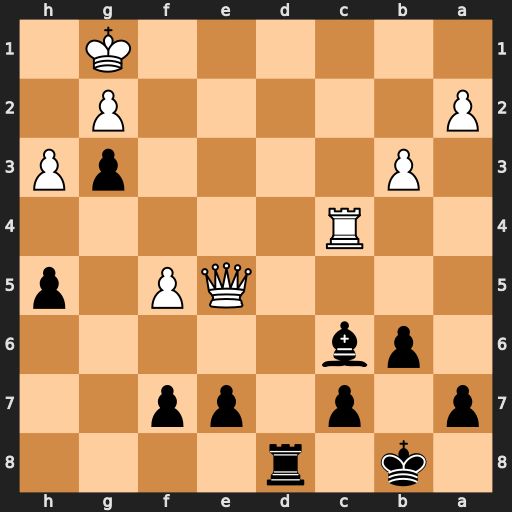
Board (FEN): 1k1r4/p1p1pp2/1pb5/4QP1p/2R5/1P4pP/P5P1/6K1
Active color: b
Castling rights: -
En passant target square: -
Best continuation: Rd1+ Qe1 Rxe1#